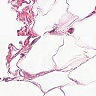
Metastatic tissue present: no